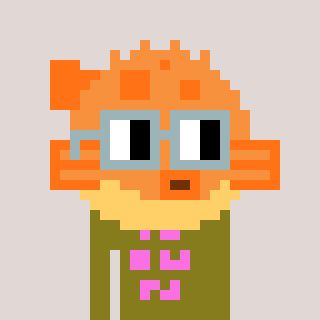
a pixel art character with square dark gray glasses, a pufferfish-shaped head and a gunk-colored body on a warm background